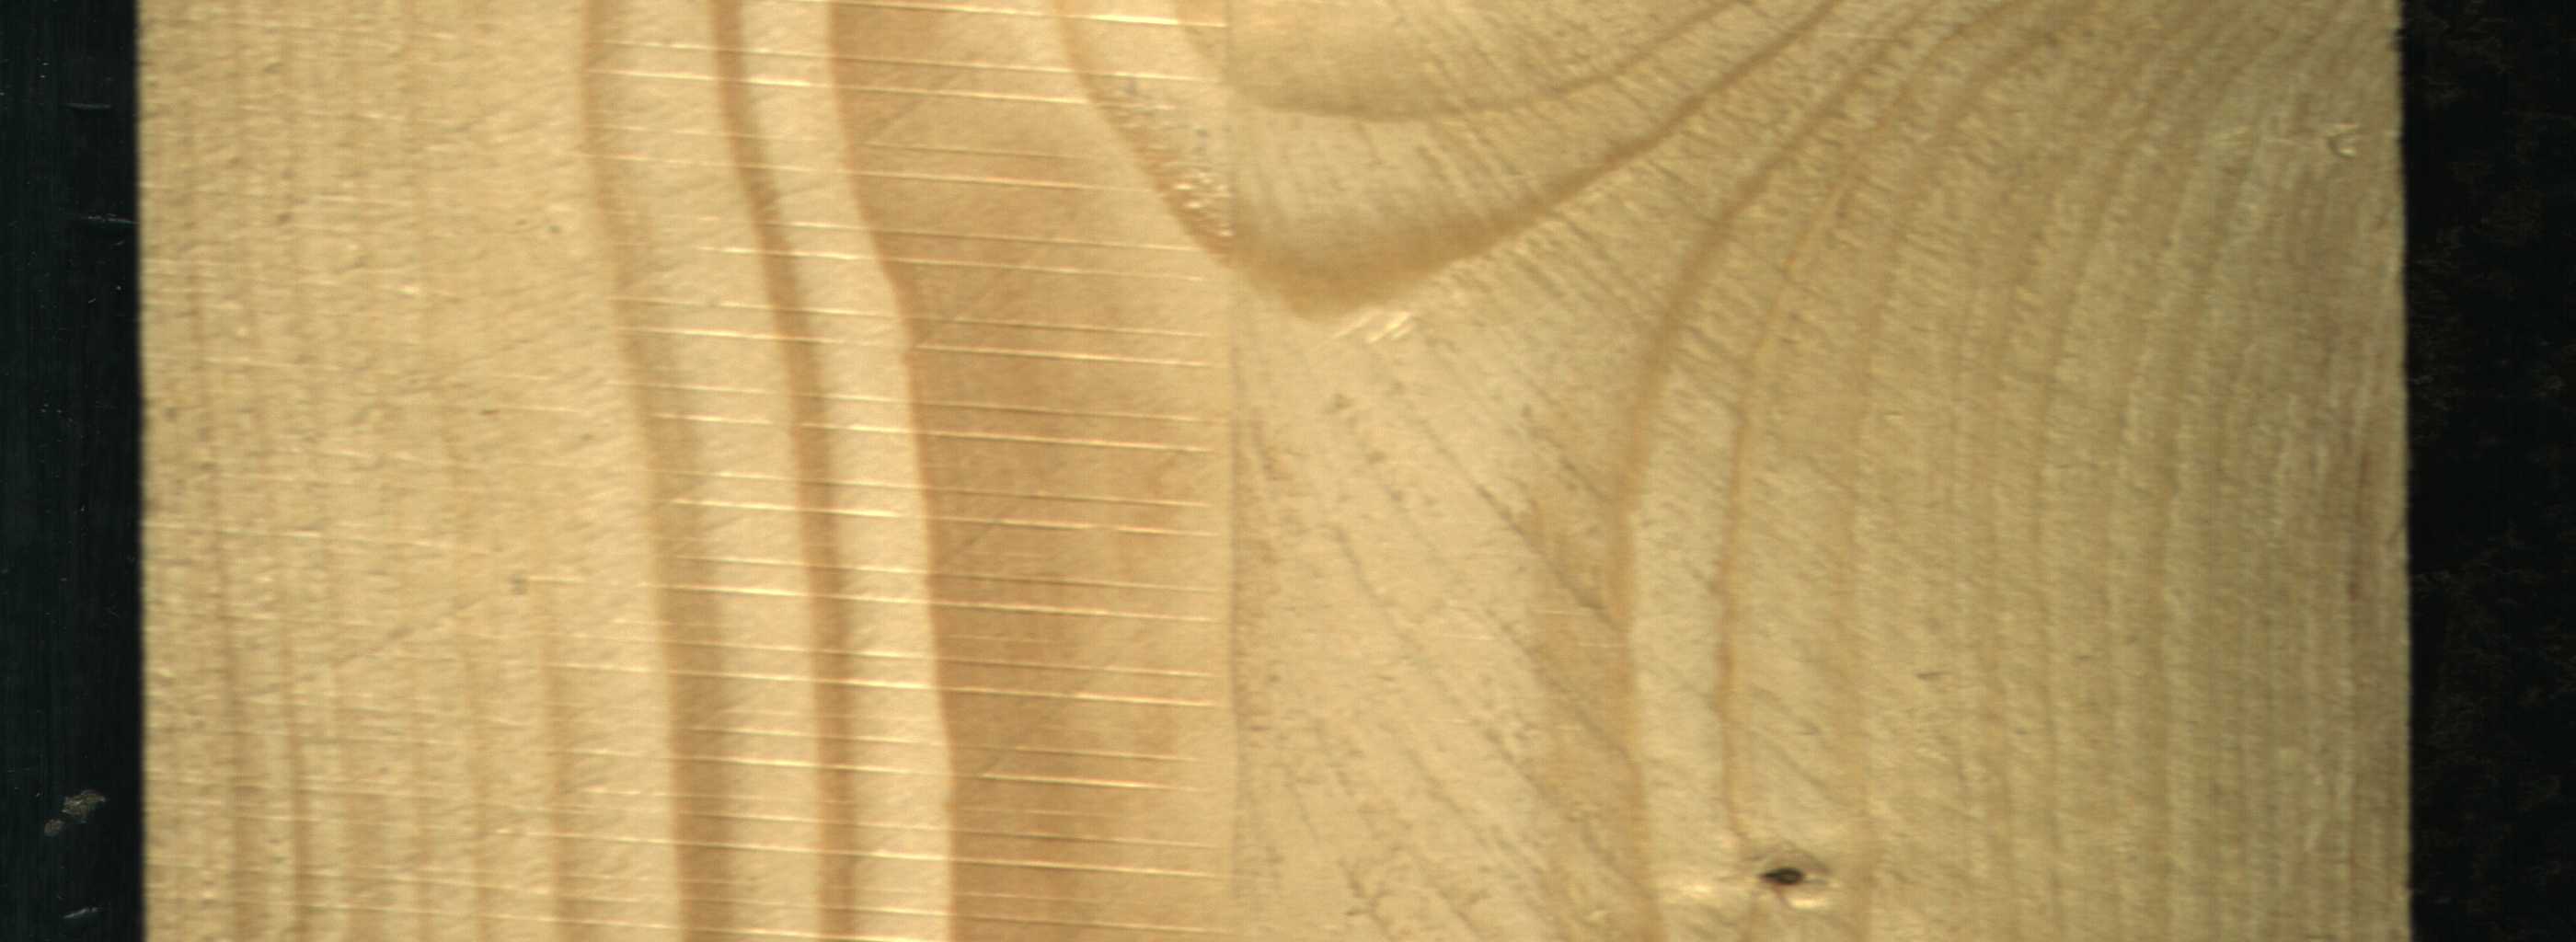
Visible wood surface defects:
Live_Knot